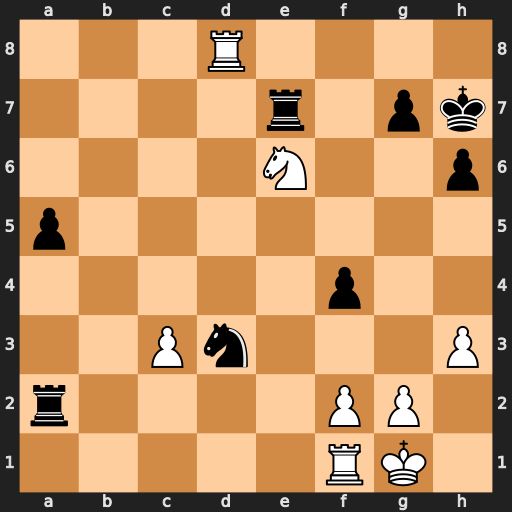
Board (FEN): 3R4/4r1pk/4N2p/p7/5p2/2Pn3P/r4PP1/5RK1
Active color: w
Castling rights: -
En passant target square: -
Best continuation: Nf8+ Kg8 Ng6+